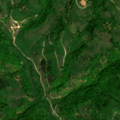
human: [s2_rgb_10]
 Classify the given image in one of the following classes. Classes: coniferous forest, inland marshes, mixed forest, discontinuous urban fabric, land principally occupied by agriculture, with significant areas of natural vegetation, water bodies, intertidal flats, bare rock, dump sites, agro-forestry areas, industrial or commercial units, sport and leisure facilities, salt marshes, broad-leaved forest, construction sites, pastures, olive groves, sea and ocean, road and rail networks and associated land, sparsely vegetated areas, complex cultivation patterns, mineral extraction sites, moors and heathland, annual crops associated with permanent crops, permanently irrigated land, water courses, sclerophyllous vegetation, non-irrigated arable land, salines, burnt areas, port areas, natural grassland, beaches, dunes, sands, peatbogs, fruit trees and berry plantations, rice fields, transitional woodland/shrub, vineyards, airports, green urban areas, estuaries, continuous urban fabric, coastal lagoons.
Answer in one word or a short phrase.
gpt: complex cultivation patterns, broad-leaved forest, transitional woodland/shrub